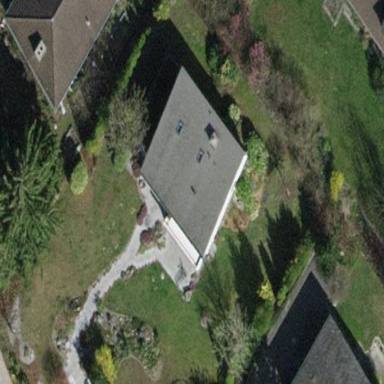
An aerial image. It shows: Detached building.